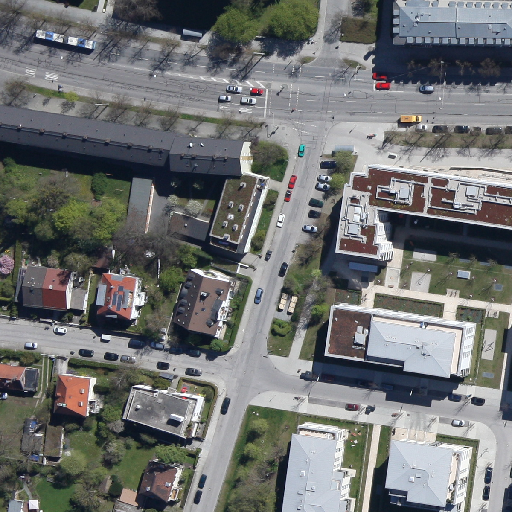
Referring expression: light-duty vehicle driving on the road